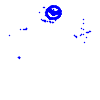
Particle: electron